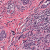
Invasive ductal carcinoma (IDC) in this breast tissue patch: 1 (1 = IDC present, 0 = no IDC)